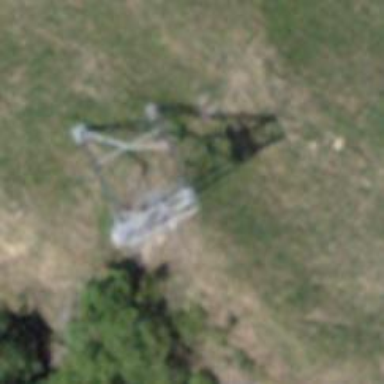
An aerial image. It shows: Pylon for aerialway.